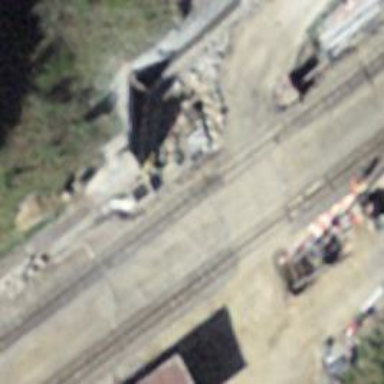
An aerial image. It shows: Level crossing with full barriers and lights.